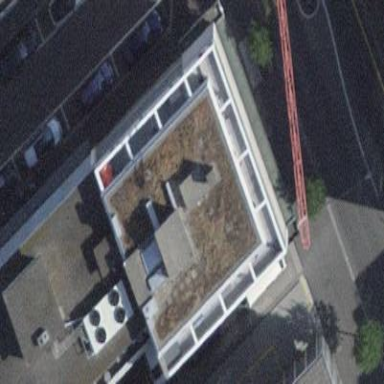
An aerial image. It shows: Office building.